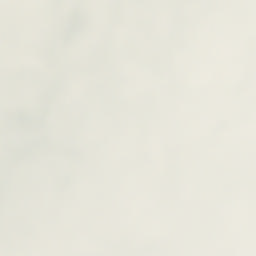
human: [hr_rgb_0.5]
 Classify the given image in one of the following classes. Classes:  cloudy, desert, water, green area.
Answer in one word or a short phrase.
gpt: cloudy